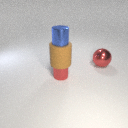
small red metal cylinder to the left of large red metal sphere